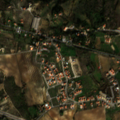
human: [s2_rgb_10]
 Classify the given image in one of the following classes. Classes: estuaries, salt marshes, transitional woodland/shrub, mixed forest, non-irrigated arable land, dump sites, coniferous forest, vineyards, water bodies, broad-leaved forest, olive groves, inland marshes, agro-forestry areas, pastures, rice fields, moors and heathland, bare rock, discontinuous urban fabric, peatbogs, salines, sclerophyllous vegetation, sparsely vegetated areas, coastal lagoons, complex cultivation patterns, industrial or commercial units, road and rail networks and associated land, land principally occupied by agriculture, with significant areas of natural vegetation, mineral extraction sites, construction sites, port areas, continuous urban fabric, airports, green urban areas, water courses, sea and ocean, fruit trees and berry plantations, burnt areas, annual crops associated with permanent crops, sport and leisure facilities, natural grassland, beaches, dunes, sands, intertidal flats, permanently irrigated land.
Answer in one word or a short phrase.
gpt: discontinuous urban fabric, non-irrigated arable land, olive groves, complex cultivation patterns